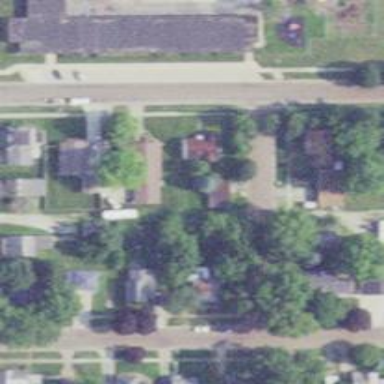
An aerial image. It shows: Alley classified as service road.